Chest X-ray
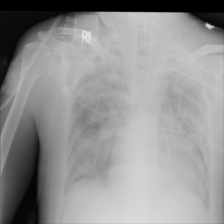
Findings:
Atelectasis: negative
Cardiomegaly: negative
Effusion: negative
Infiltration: negative
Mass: negative
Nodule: negative
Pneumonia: negative
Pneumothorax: negative
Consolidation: negative
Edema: negative
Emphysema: negative
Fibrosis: negative
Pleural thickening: negative
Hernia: negative